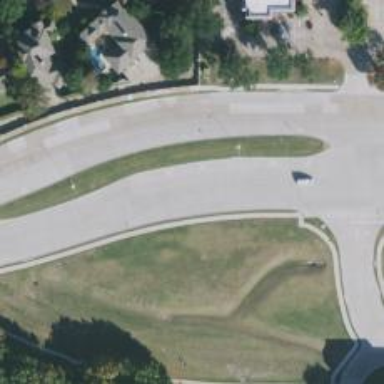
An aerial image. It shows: Secondary road.